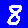
Digit: 8